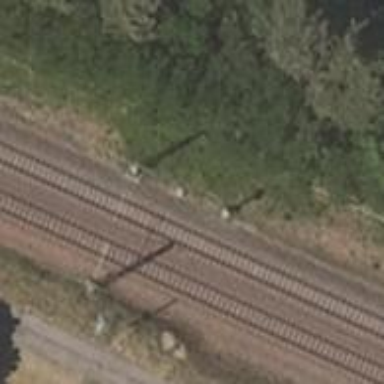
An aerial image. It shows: Railway signal.